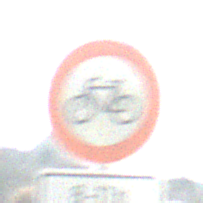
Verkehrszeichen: VerbotRadverkehr
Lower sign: ZeitangabenOhneBeschraenkungAufWochentage2
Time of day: MorningAfternoon
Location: Outdoor (Suburban)
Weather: Clear
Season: NotSpecified
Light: Natural